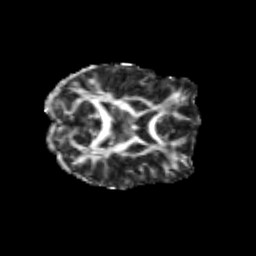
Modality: FA
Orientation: axial
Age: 31
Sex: female
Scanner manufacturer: siemens
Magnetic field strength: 3 T
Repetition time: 3.5 s
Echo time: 0.113 s